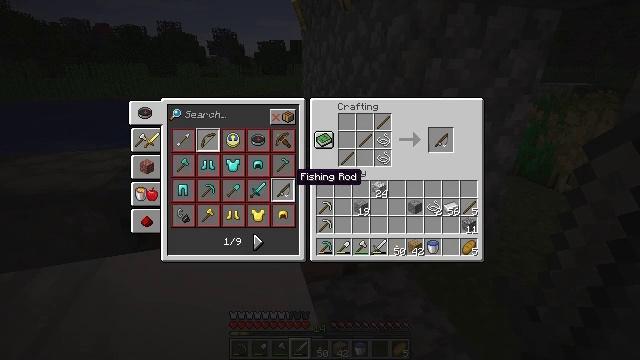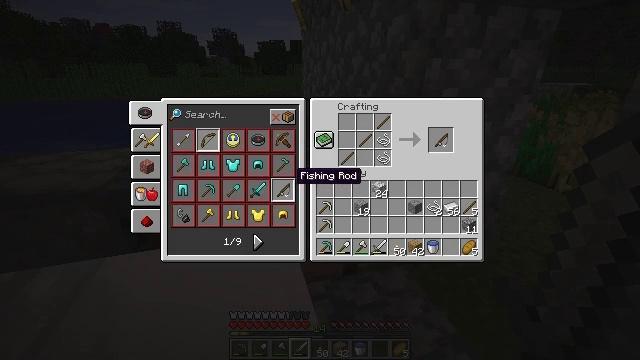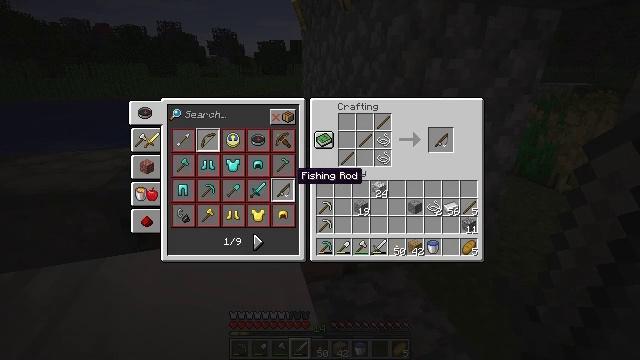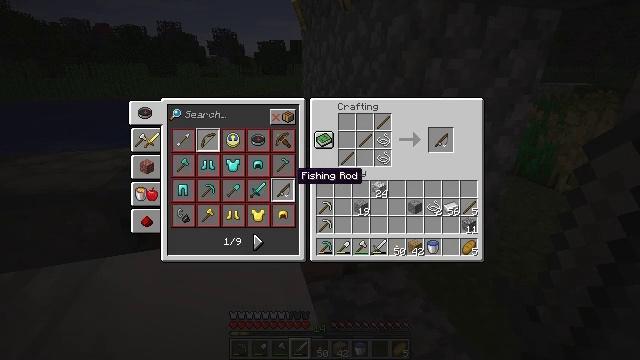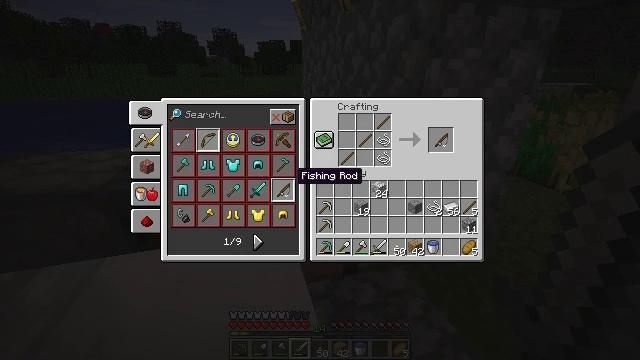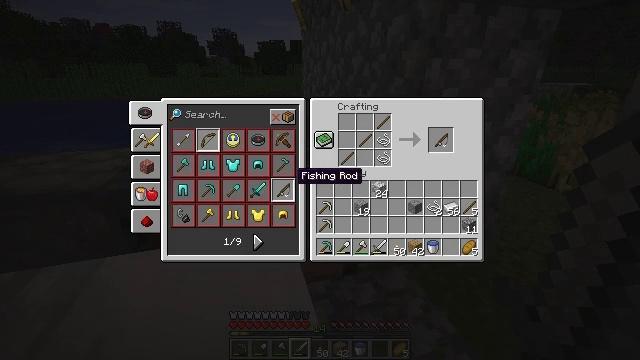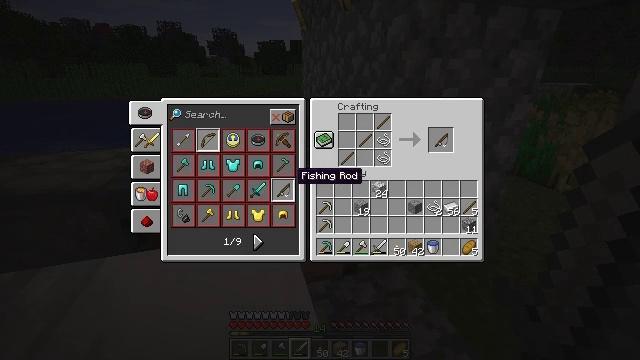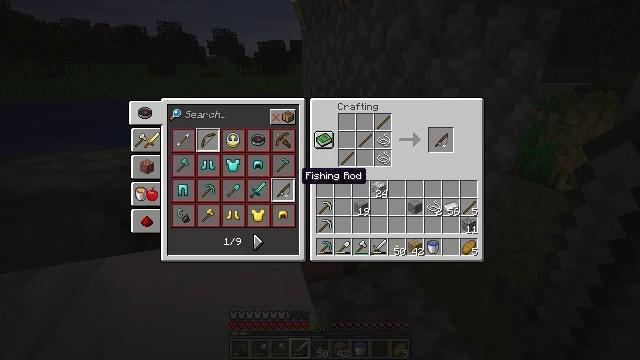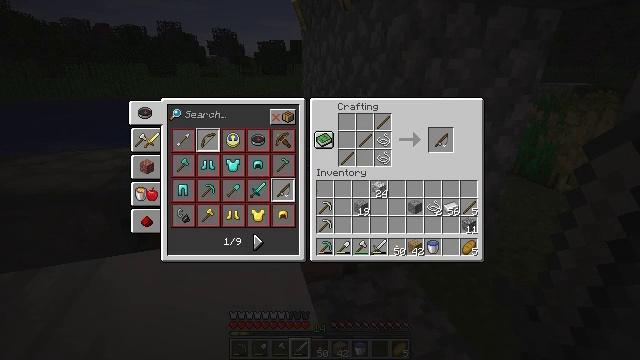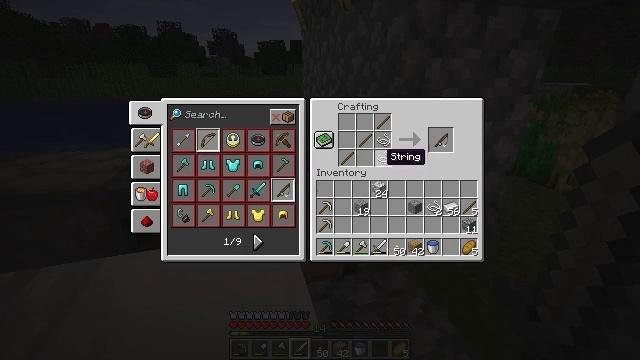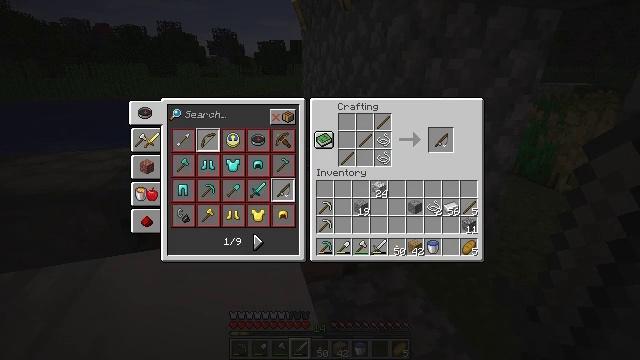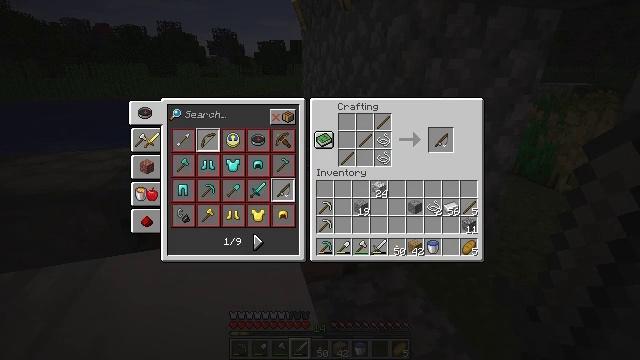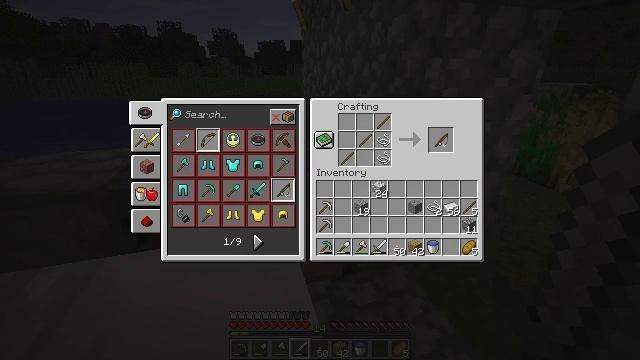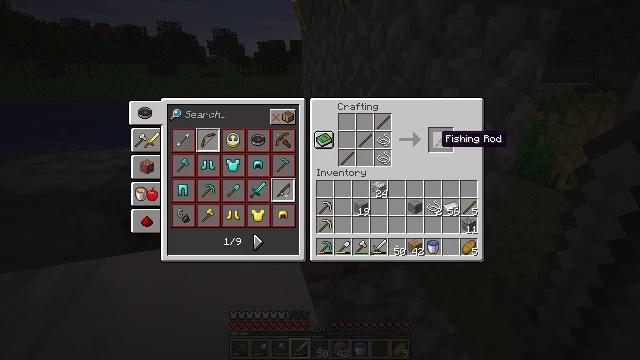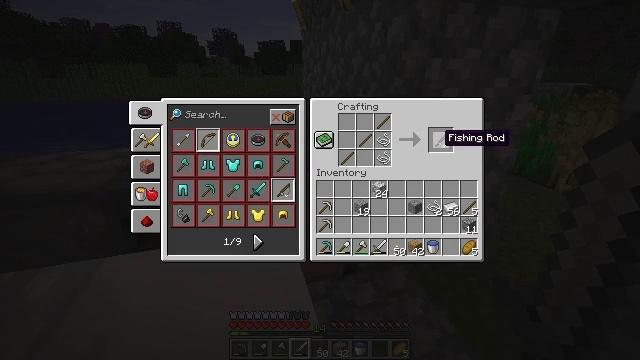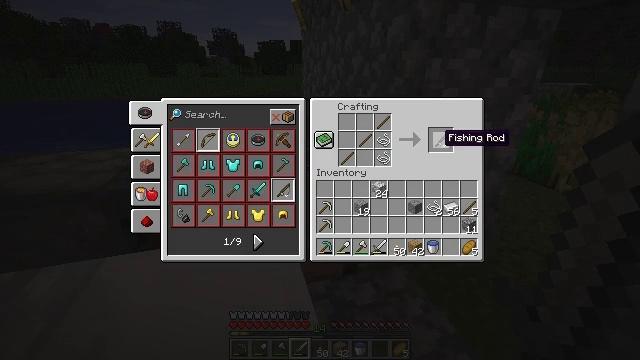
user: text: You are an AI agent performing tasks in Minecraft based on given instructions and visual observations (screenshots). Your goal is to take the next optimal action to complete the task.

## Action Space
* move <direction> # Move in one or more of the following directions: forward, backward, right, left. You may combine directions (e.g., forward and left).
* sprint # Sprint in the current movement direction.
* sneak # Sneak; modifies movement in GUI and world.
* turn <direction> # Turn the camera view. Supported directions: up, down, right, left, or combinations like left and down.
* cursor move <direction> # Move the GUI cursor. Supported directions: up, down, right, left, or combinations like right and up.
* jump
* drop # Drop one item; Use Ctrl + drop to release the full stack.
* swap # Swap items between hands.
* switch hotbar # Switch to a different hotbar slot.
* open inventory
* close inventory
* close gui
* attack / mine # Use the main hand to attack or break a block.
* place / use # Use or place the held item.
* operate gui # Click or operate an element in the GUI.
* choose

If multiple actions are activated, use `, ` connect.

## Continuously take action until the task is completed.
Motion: motion action
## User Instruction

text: Put iron, stick, and plank in the crafting grid to craft a tripwire hook.
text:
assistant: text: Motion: no_op
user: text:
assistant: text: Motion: no_op
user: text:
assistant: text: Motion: no_op
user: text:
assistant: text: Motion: no_op
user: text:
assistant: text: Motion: no_op
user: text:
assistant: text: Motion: no_op
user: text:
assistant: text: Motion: no_op
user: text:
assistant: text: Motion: cursor move right and up
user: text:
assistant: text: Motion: cursor move right and up
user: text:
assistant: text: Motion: cursor move right and up
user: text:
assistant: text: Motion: cursor move right
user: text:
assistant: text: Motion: cursor move right
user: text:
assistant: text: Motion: no_op
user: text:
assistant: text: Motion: no_op
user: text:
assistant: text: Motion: no_op
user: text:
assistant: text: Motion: no_op
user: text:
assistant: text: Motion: no_op
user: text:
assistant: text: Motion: no_op
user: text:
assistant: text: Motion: no_op
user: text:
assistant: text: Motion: no_op
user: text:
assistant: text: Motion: no_op
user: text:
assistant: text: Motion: no_op
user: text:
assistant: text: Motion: no_op
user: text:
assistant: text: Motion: no_op
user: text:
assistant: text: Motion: no_op
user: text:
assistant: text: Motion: no_op
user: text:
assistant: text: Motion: no_op
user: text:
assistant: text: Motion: cursor move left
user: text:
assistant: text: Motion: cursor move left and down
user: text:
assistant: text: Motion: cursor move left and down